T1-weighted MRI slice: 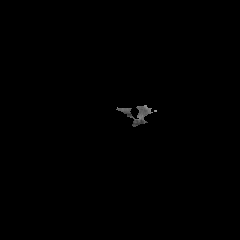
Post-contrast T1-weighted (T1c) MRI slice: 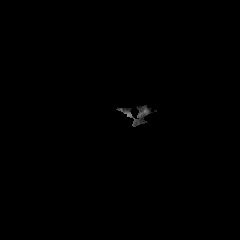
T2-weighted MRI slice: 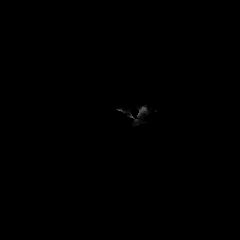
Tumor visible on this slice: no